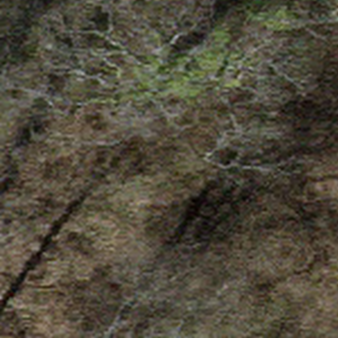
Label: other